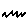
Label: zigzag